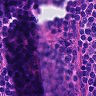
Metastatic tissue present: no